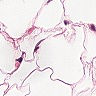
Metastatic tissue present: no